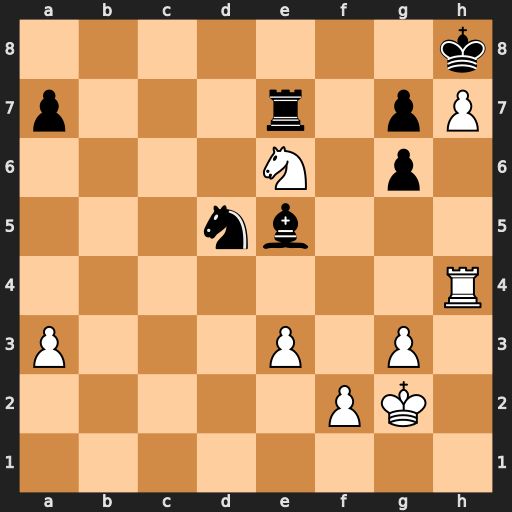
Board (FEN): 7k/p3r1pP/4N1p1/3nb3/7R/P3P1P1/5PK1/8
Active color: w
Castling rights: -
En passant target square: -
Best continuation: Nf8 Re6 Nxe6